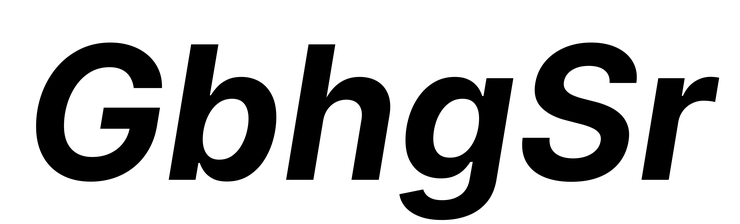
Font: Inter-Italic_Bold_Italic